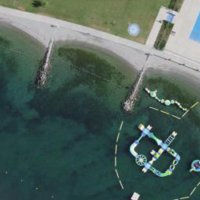
EUNIS habitat code: 14
Species observed at this site:
Chroicocephalus ridibundus
Phalacrocorax carbo
Corvus corone
Passer domesticus
Fulica atra
Calidris alpina
Mergus merganser